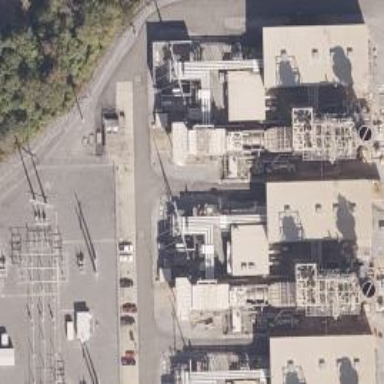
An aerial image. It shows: Gas turbine generator powered by gas.